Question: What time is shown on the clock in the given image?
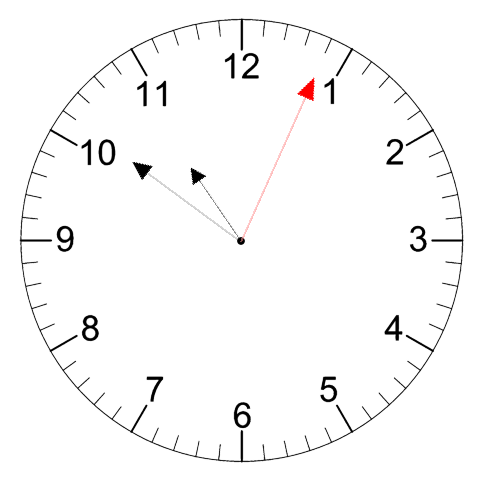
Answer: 10:51:04